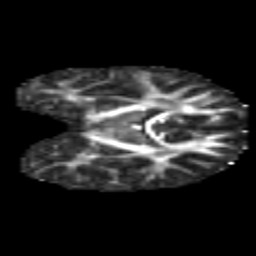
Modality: FA
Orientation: coronal
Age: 7
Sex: female
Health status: healthy